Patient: sex M, age 69
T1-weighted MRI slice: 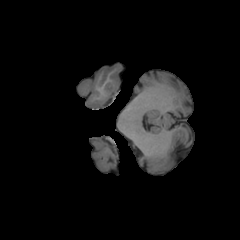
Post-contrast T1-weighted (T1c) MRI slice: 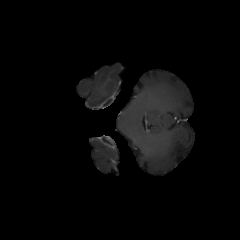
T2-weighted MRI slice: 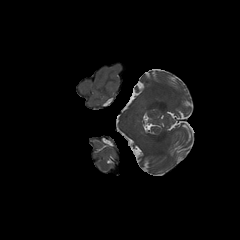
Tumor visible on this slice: no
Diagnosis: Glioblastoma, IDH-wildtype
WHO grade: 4